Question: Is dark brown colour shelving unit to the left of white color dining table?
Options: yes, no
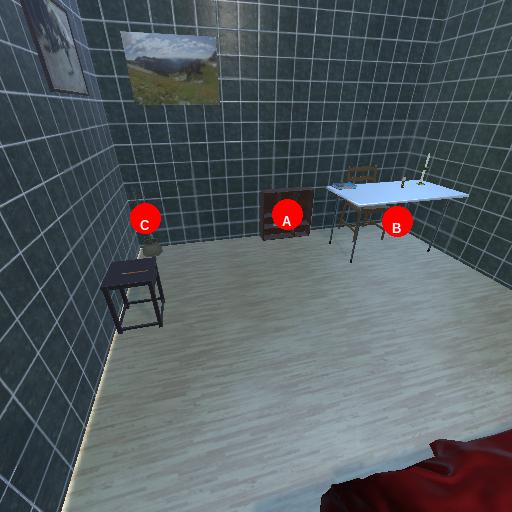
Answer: yes